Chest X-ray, PA view. Patient: 56 years old, sex F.
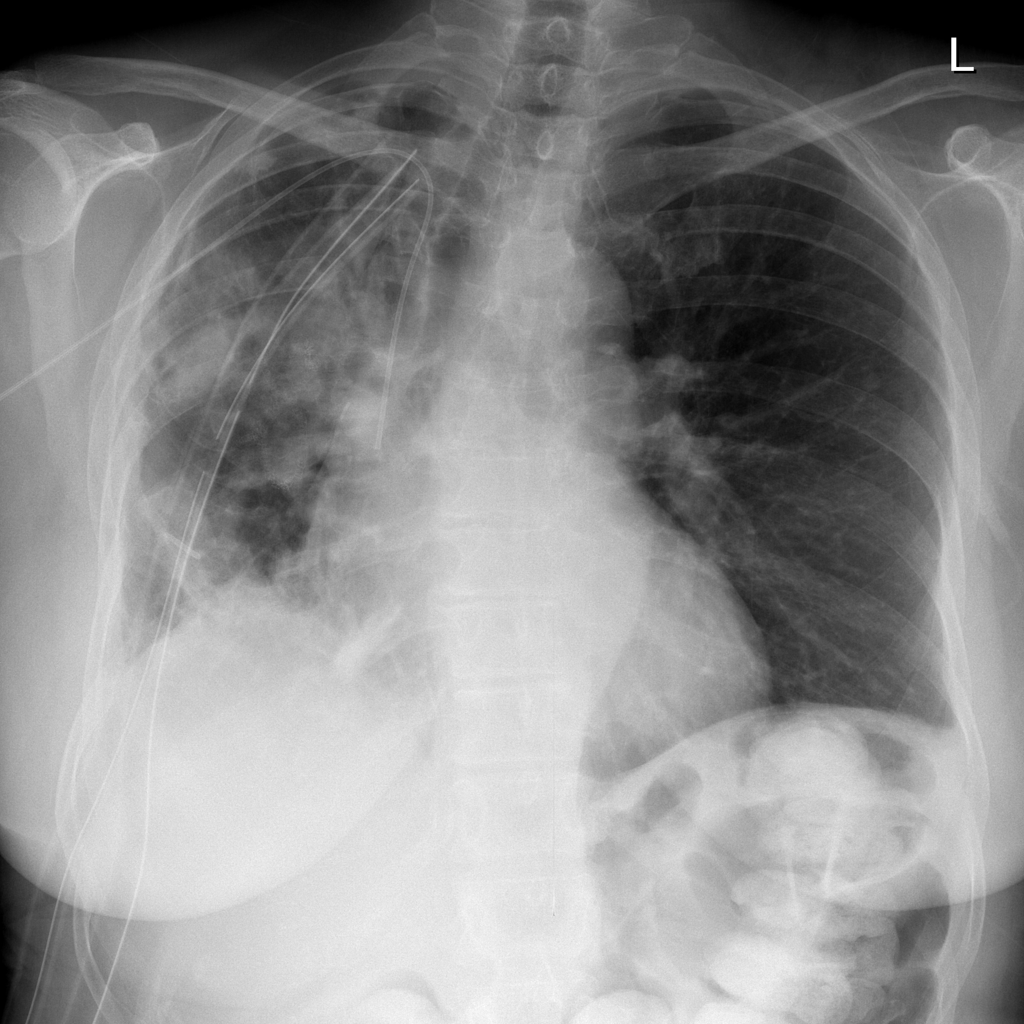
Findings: Effusion, Nodule, Pleural_Thickening, Pneumothorax